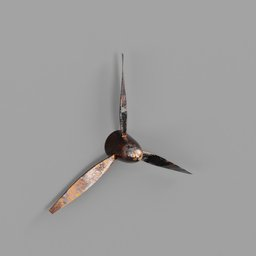
Label: mechanical